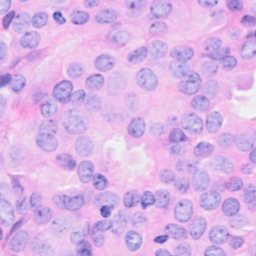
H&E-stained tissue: Breast